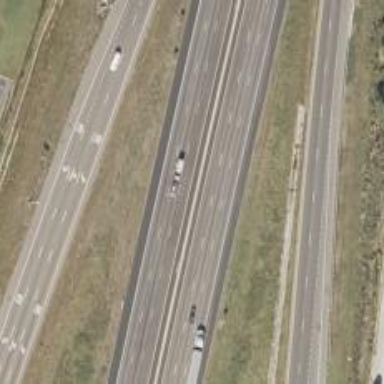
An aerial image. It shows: Asphalt motorway.